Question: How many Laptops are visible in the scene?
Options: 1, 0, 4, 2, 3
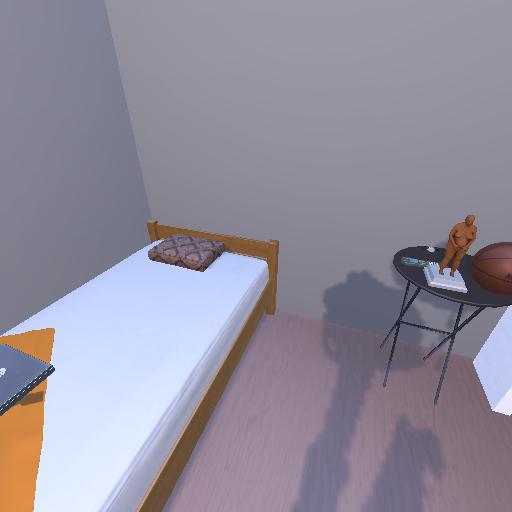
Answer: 1